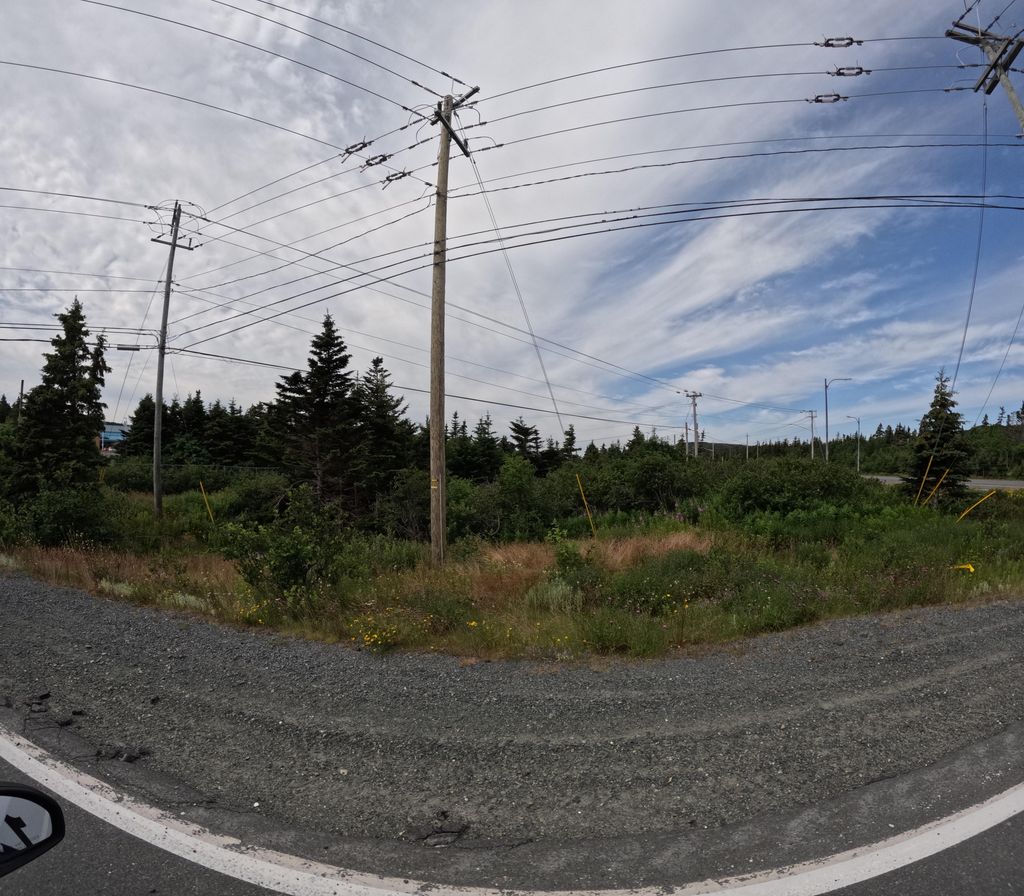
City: st_johns